Field crop: maize
Growth stage: 2
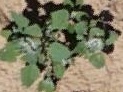
Species: chenopodium